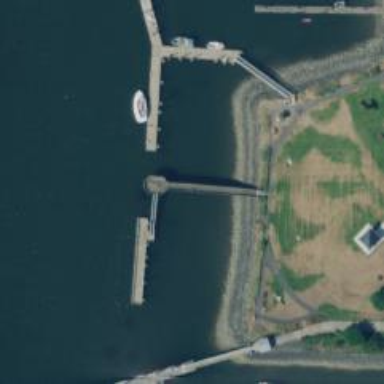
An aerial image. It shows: Man-made pier.